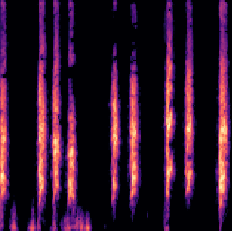
Sound class: Dog